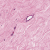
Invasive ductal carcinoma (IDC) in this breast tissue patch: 0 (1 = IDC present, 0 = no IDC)